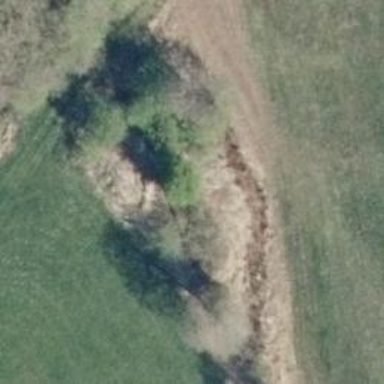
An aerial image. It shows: Patch of scrub vegetation.